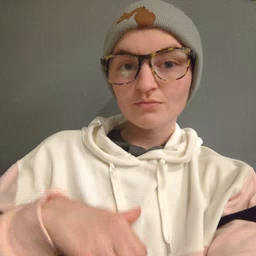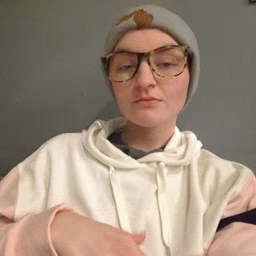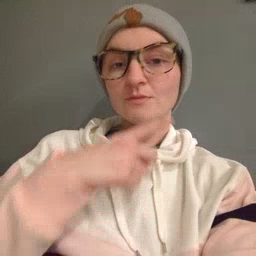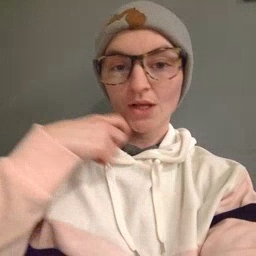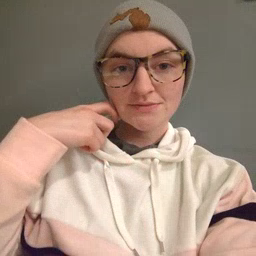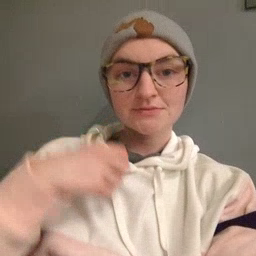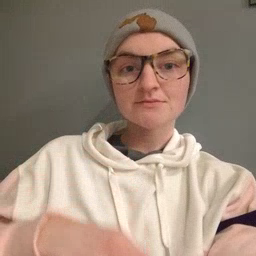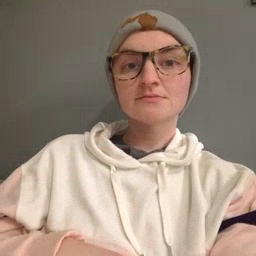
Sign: dry